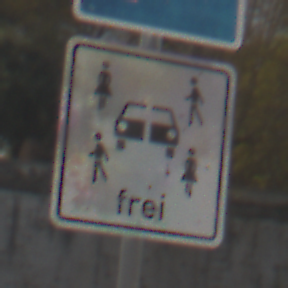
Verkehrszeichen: CarsharingfahrzeugeFrei
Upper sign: Parken
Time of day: MorningAfternoon
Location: Outdoor (Suburban)
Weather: PartlyCloudy
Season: NotSpecified
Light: Natural